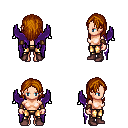
a pixel art fantasy rpg character, female body template, human, light skin, purple wings, gold greaves, brunette long hairstyle, leather bracers, maroon shoes, four views (front, back, left, right), 2x2 character sprite sheet, small pixel art, hard edges, no anti-aliasing